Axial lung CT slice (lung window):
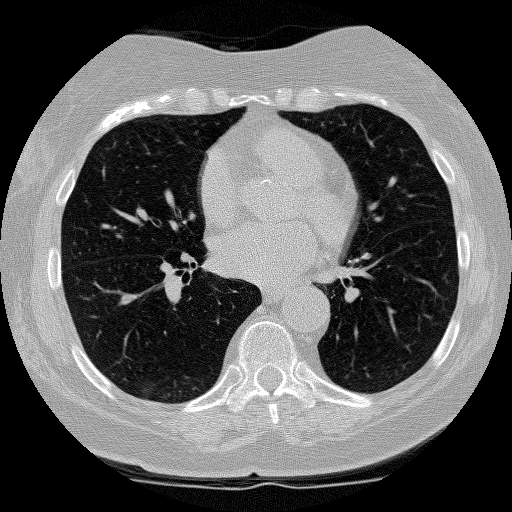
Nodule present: no